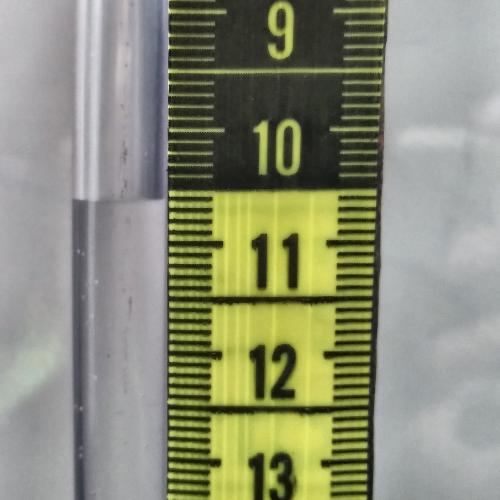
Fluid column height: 10.6 cm